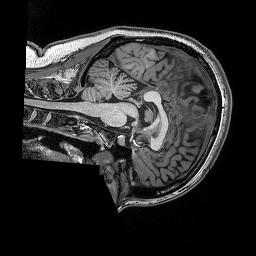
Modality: T1w
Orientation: sagittal
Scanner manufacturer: siemens
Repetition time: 2.5 s
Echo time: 0.00341 s